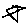
Label: star